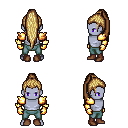
a pixel art fantasy rpg character, male body template, dark elf, purple skin, gold arm armor, teal pants, blonde extra-long topknot hairstyle, gold gloves, brown shoes, four views (front, back, left, right), 2x2 character sprite sheet, small pixel art, hard edges, no anti-aliasing